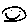
Label: smiley face